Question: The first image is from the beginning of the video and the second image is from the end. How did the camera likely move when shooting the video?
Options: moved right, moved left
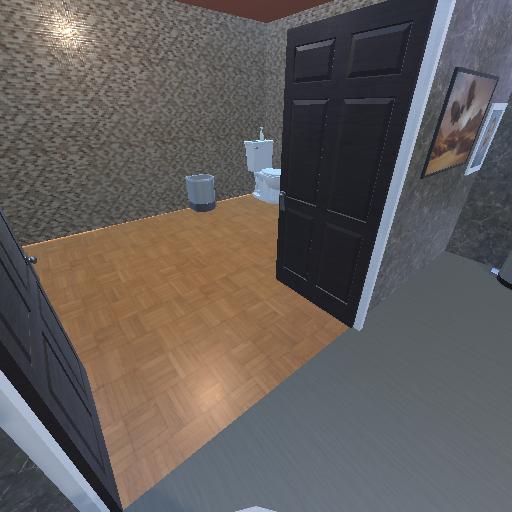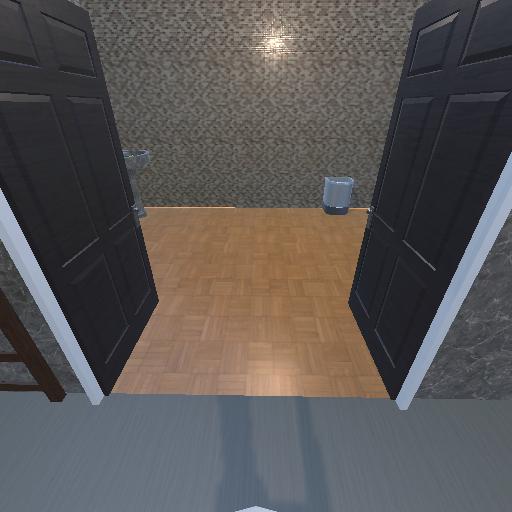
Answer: moved right